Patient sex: M
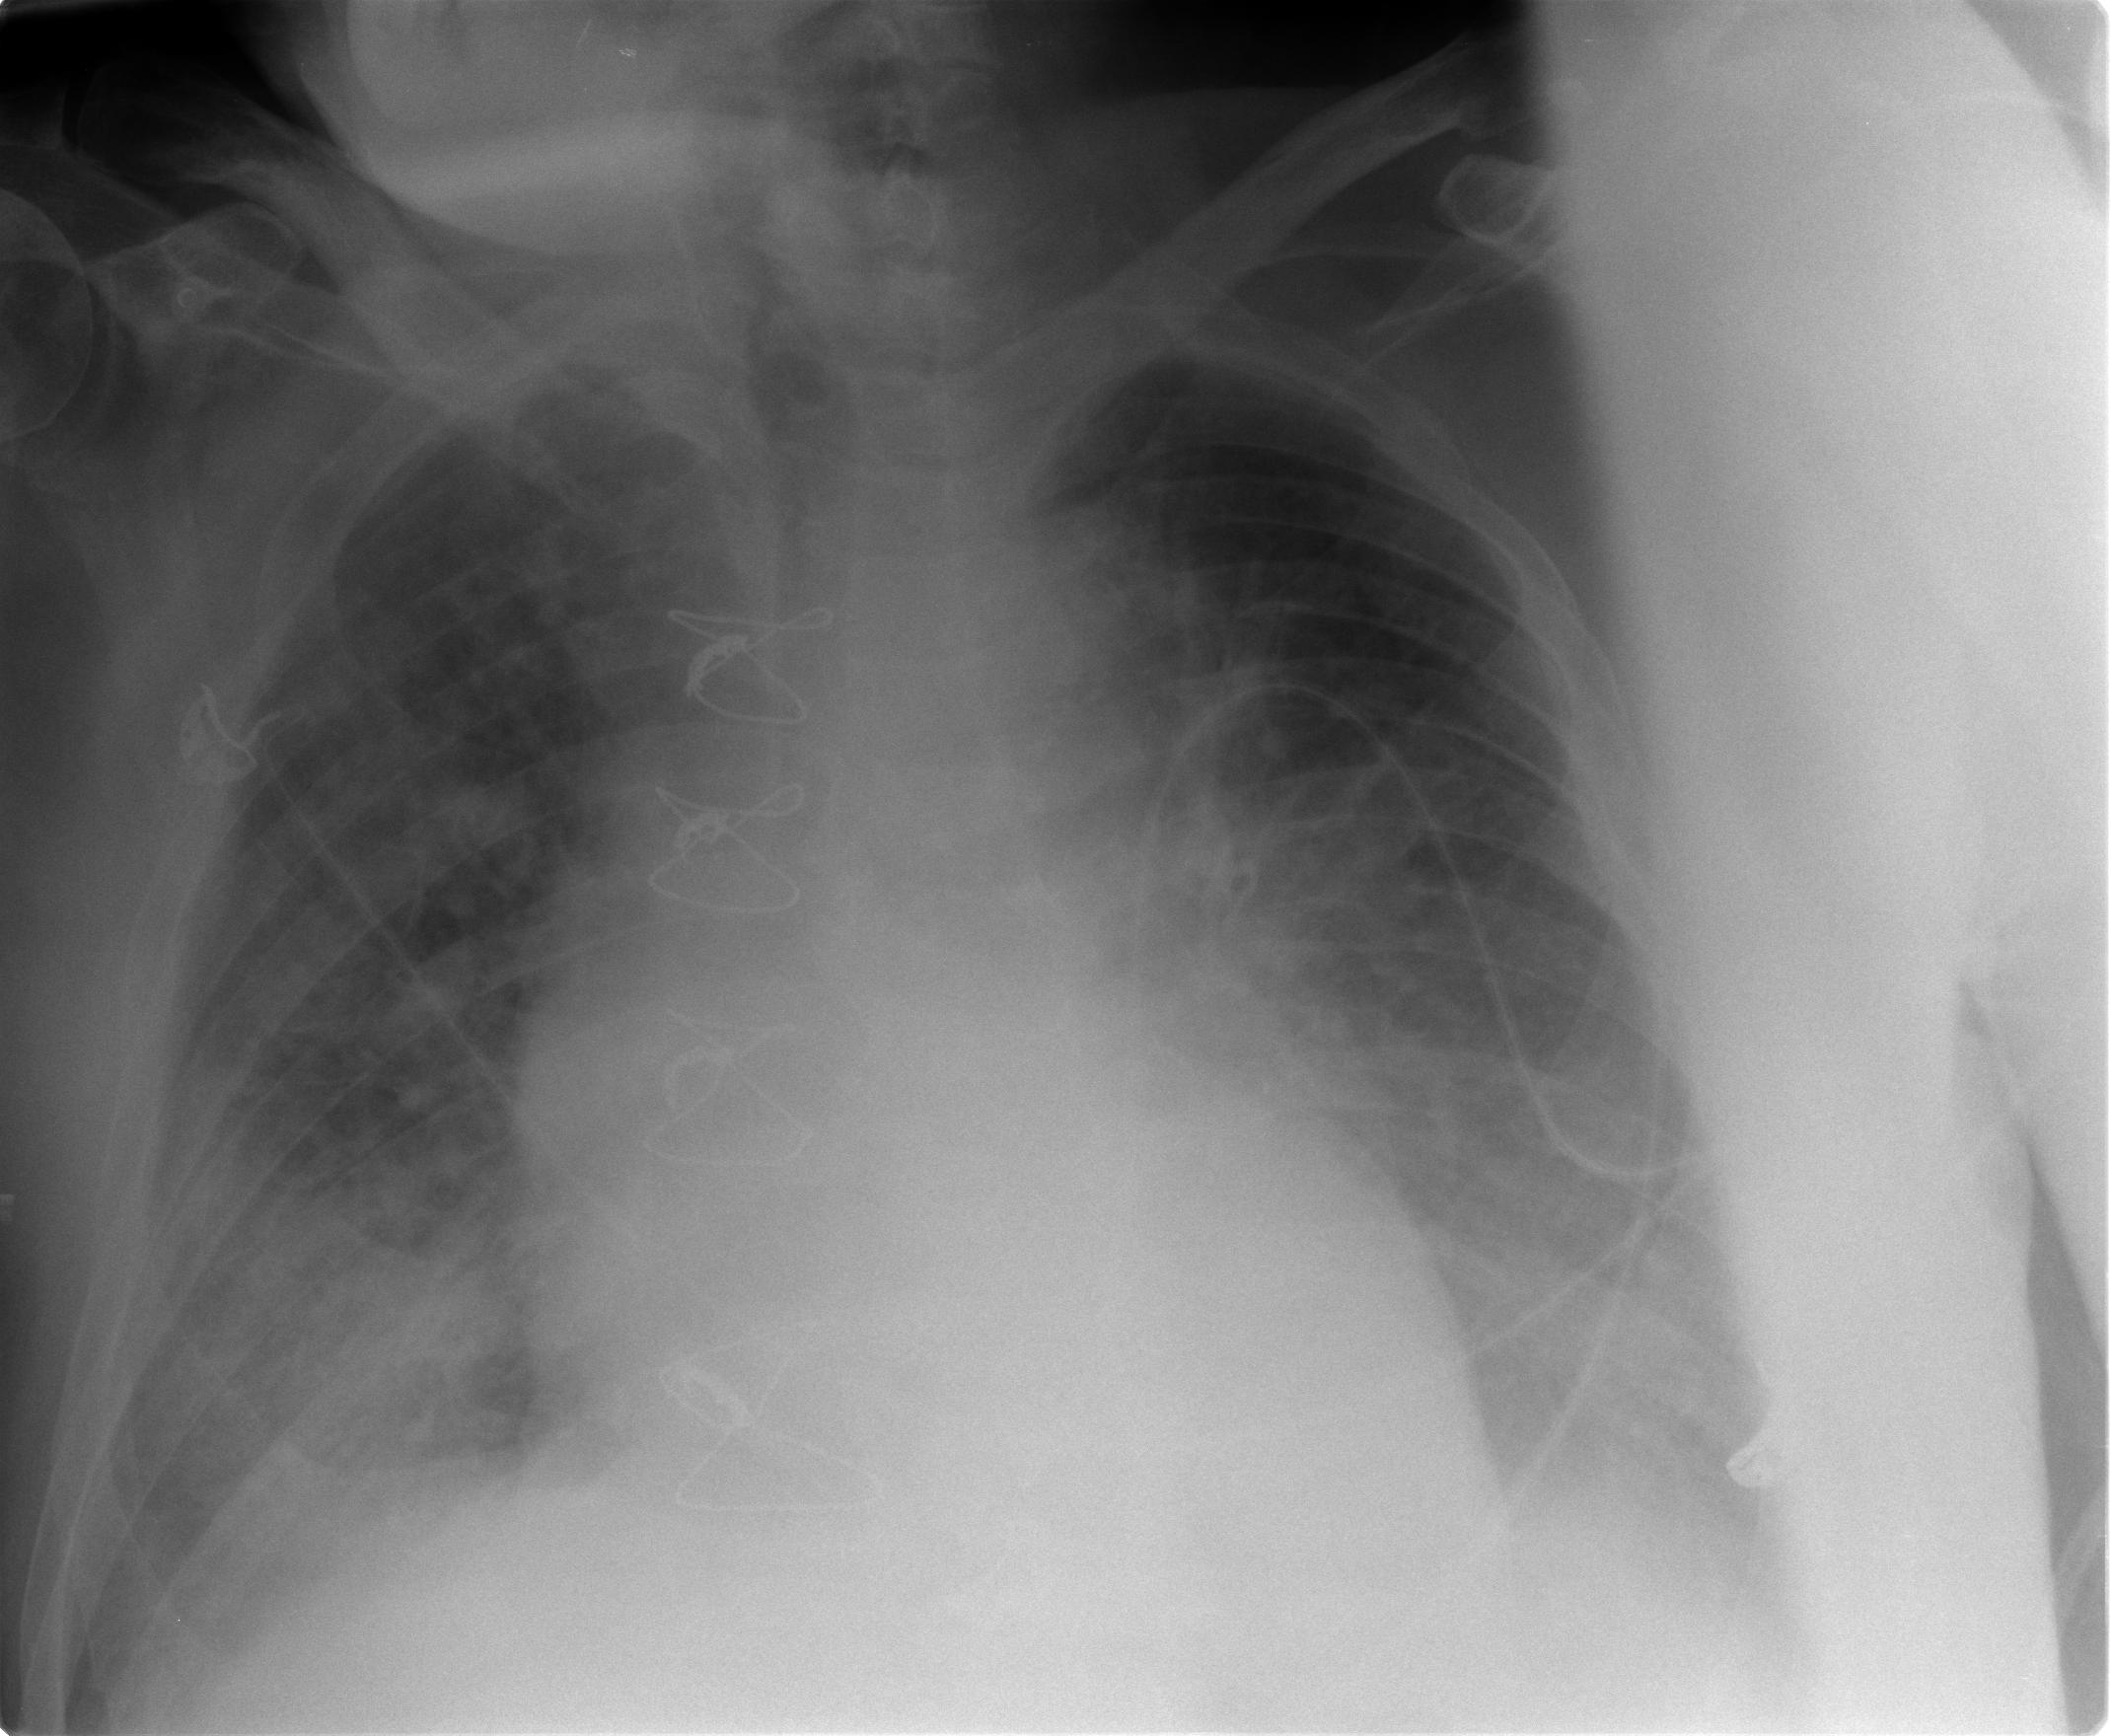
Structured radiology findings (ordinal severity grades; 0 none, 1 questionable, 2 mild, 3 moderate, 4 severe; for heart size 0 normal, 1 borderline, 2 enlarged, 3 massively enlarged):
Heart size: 0
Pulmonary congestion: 3
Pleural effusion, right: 0
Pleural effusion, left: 2
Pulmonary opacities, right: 3
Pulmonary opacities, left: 2
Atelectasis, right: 3
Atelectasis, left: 2